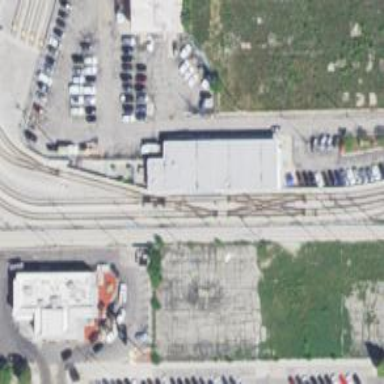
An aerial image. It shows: Electrified rail in service yard.